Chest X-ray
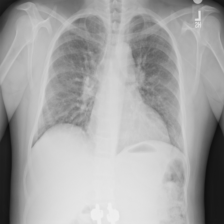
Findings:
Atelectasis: negative
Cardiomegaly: positive
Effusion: negative
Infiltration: negative
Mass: negative
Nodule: negative
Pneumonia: negative
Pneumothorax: negative
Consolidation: negative
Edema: negative
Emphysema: negative
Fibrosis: negative
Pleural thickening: negative
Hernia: negative